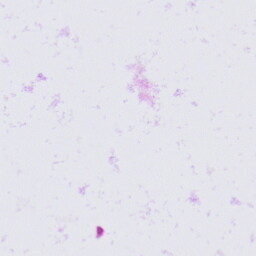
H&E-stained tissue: Skin